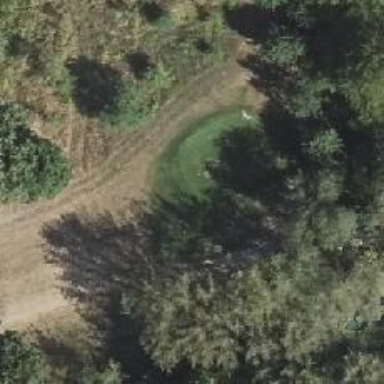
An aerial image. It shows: Golf tee.